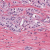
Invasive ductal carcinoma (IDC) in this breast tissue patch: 1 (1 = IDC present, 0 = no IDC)